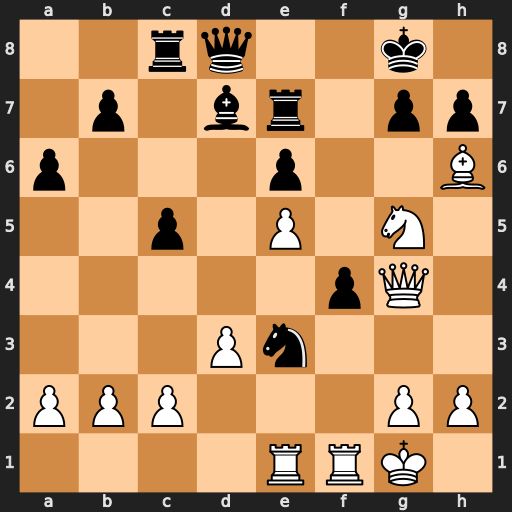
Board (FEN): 2rq2k1/1p1br1pp/p3p2B/2p1P1N1/5pQ1/3Pn3/PPP3PP/4RRK1
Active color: w
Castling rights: -
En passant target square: -
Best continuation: Rxe3 fxe3 Nf7 Qf8 Nd6